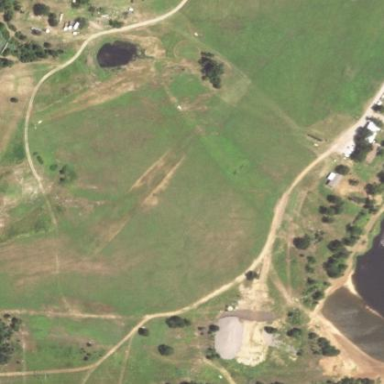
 perfect for leisurely sports activities."